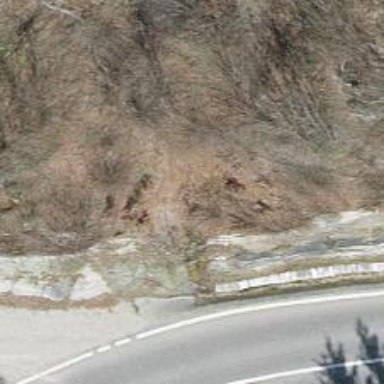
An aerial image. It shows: Cliff in nature.